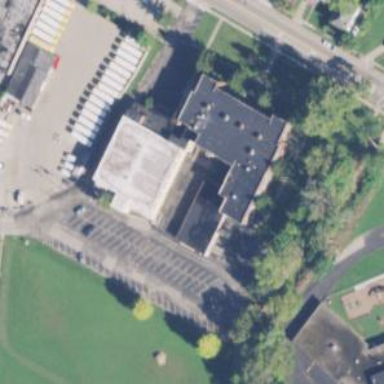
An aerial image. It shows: School building.